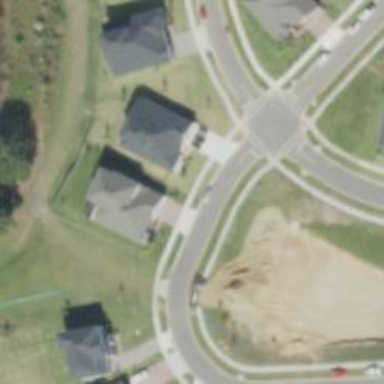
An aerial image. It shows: Marked crossing on footway.